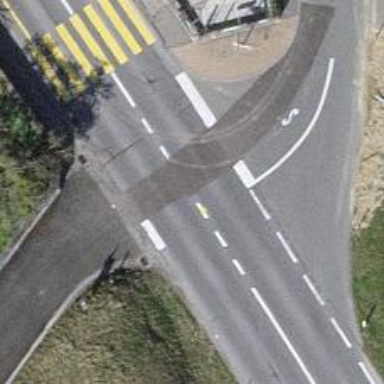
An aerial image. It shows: Secondary road with asphalt surface.